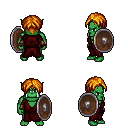
a pixel art fantasy rpg character, male body template, orc, green skin, red robe, white pants, dark blonde parted hairstyle, cloth bracers, shield, four views (front, back, left, right), 2x2 character sprite sheet, small pixel art, hard edges, no anti-aliasing